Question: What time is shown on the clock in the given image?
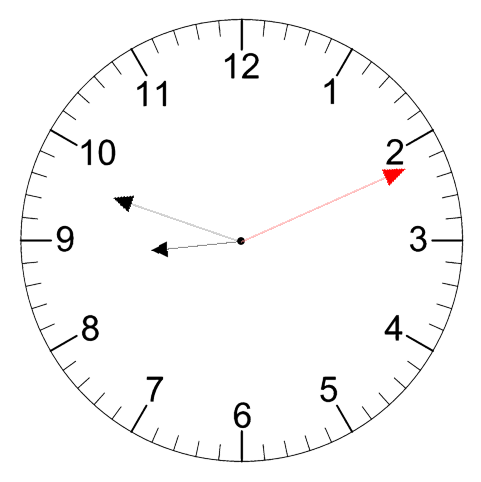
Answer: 08:48:11